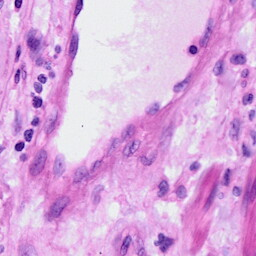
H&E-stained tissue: Ovarian